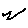
Label: zigzag